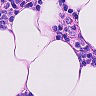
Metastatic tissue present: no